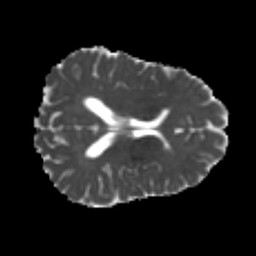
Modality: MD
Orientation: axial
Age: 26
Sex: male
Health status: healthy
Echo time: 0.074 s